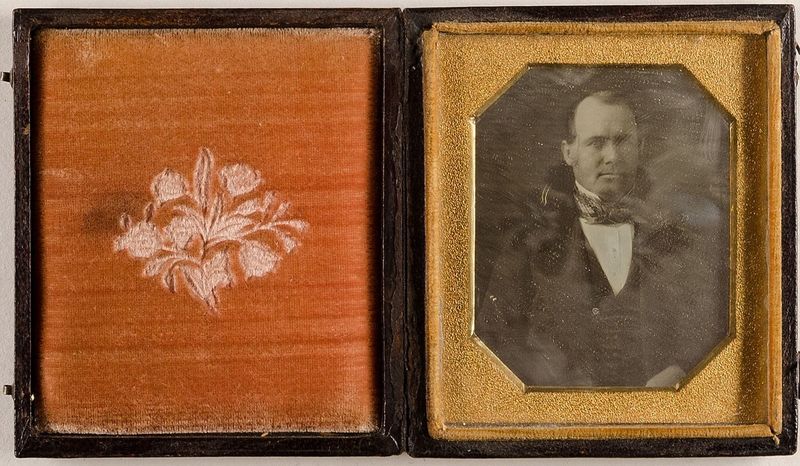
Titel: Porträt eines Mannes
Standort: Hamburg
Institution: Museum für Kunst und Gewerbe Hamburg
Schlagwörter: mann, brustbild, dreiviertelansicht, foto, fotografie, photographie, photo, etui, lichtbild, daguerreotypie, bildwerke, angewandte und bildende kunst, hessische systematik, porträtfotografie, porträtphotographie